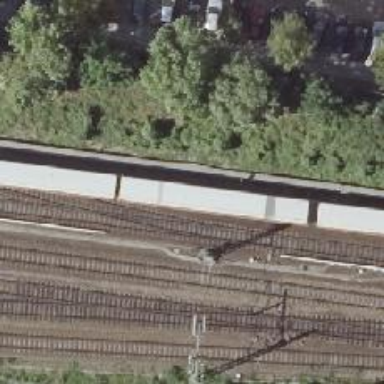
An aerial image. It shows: Railway signal.